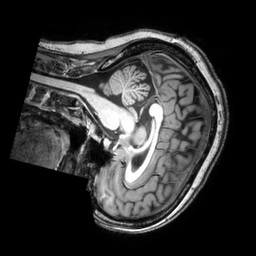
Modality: T1w
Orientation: sagittal
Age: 32
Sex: female